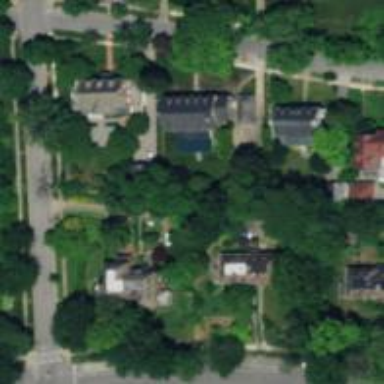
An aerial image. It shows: Alley classified as service road.